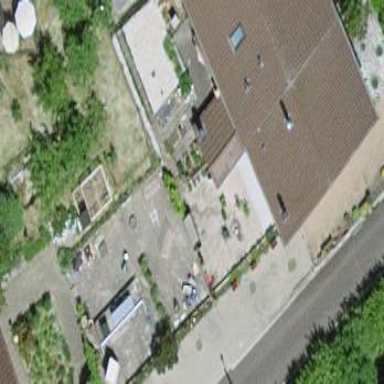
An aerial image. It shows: Garage.